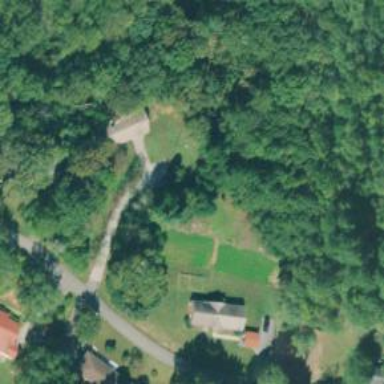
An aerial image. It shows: Driveway leading to service road.